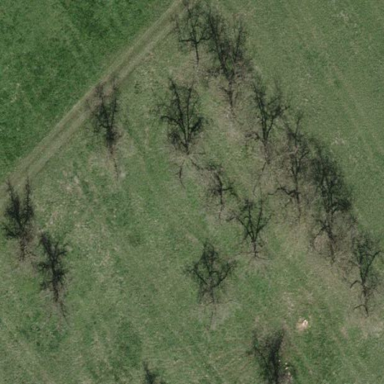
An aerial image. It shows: Orchard.